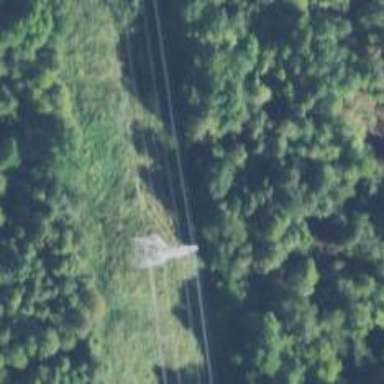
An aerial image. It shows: Lattice structure tower used for power distribution.